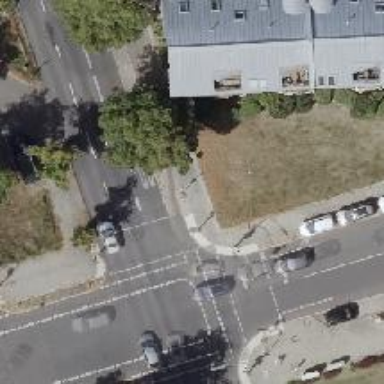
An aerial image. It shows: Crossing with traffic signals.